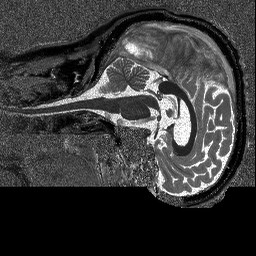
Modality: T1map
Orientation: sagittal
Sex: male